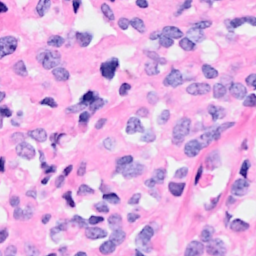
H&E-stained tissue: Breast